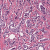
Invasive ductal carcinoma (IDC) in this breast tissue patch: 1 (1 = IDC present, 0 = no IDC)